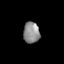
Tissue: lung
Cell type: Epithelial cells
Senescence score: 0.1764
Nuclear area (px): 343
Mean DAPI intensity: 139.624